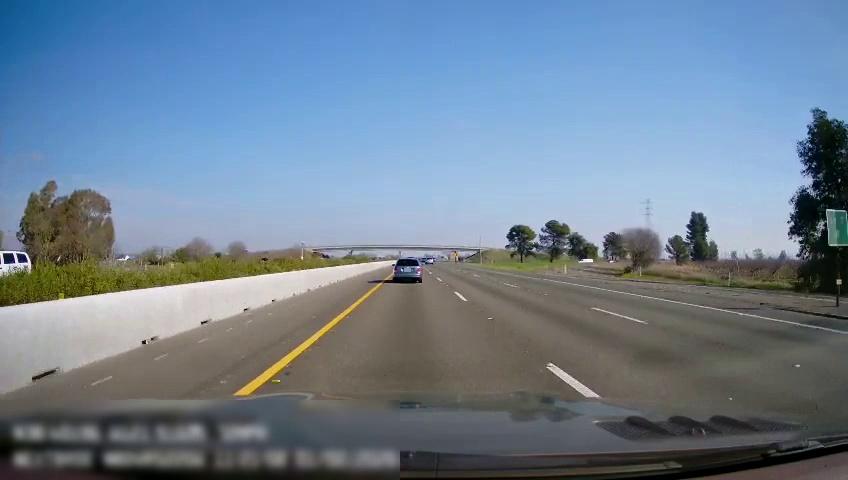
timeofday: Day
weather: Sunny
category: Drivable Space
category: Vehicles | Van
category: Vehicles | Car
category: Vehicles | SUV
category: Lanes | Current Lane
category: Lanes | Alternate Lane
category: Lanes | Current Lane
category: Lanes | Alternate Lane
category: Lanes | Alternate Lane
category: Lanes | Alternate Lane
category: Lanes | Alternate Lane
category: Traffic | Signs